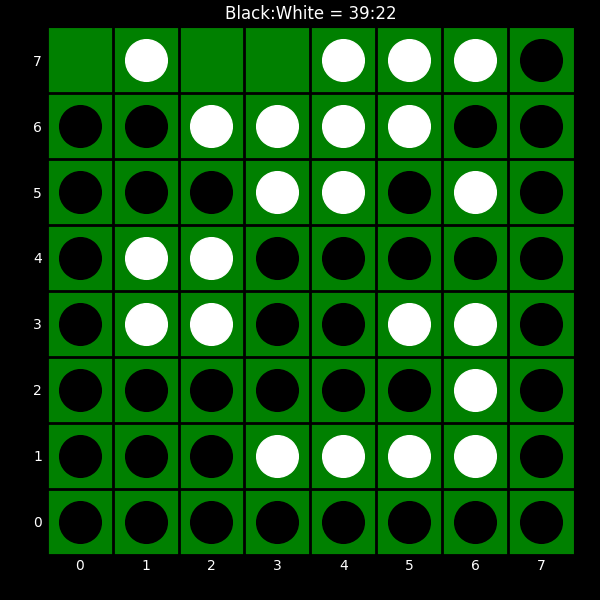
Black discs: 39
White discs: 22